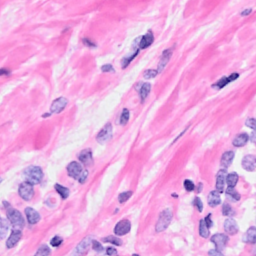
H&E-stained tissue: Breast